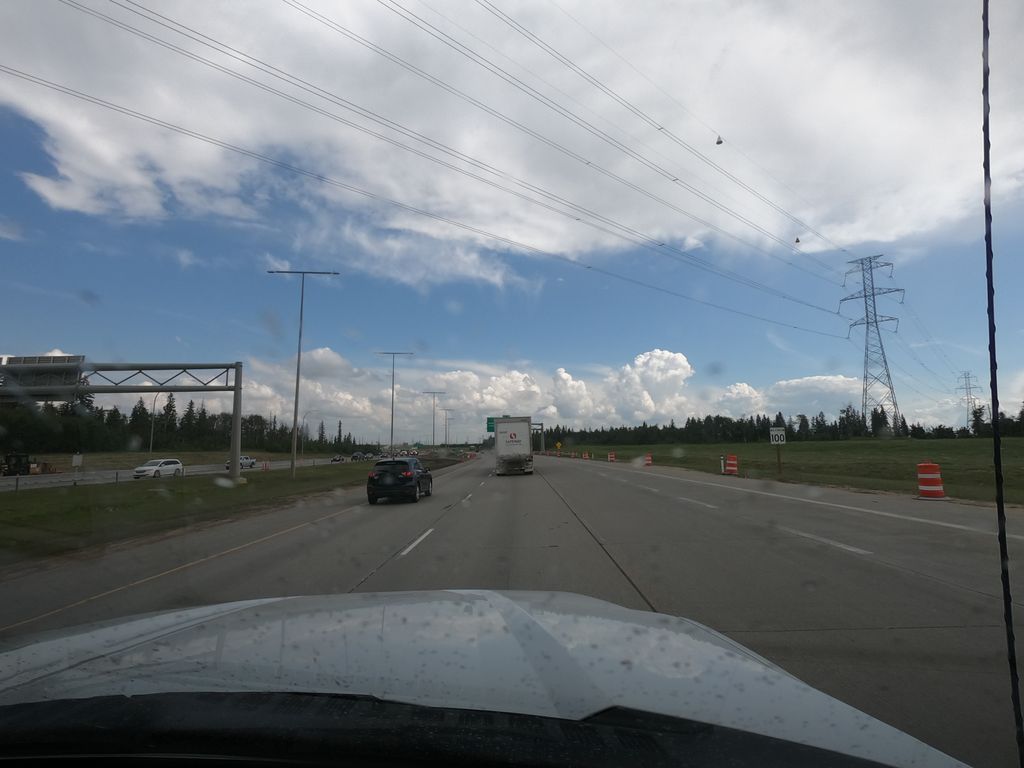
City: edmonton